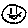
Label: smiley face